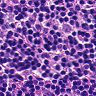
Metastatic tissue present: no